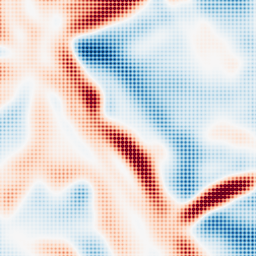
Category: multiscale
Decomposition family: log
Decomposition parameters: sigma: 10
Upsampling method: sinc_blackman
Upsampling parameters: scale: 4
kernel_size: 4
Upsampling scale: 4